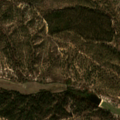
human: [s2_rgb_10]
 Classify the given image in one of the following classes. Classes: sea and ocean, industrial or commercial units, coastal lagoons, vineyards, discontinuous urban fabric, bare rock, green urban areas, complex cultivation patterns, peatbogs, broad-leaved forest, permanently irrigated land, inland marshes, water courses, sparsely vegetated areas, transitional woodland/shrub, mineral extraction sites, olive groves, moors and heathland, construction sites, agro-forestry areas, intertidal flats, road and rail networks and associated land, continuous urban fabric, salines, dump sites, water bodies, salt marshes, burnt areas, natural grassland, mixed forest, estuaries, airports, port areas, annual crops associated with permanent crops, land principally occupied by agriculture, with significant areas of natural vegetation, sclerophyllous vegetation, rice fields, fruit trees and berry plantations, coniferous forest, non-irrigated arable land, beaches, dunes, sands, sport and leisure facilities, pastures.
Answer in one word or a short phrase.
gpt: non-irrigated arable land, agro-forestry areas, broad-leaved forest, transitional woodland/shrub